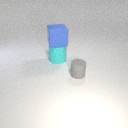
large cyan rubber cylinder below large blue rubber cube